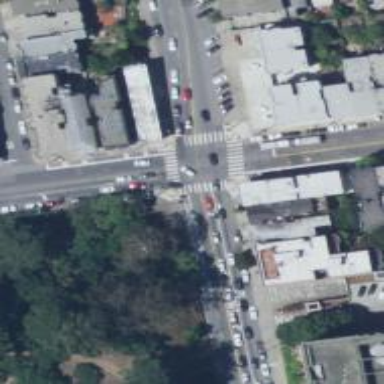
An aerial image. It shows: Crossing on the road.